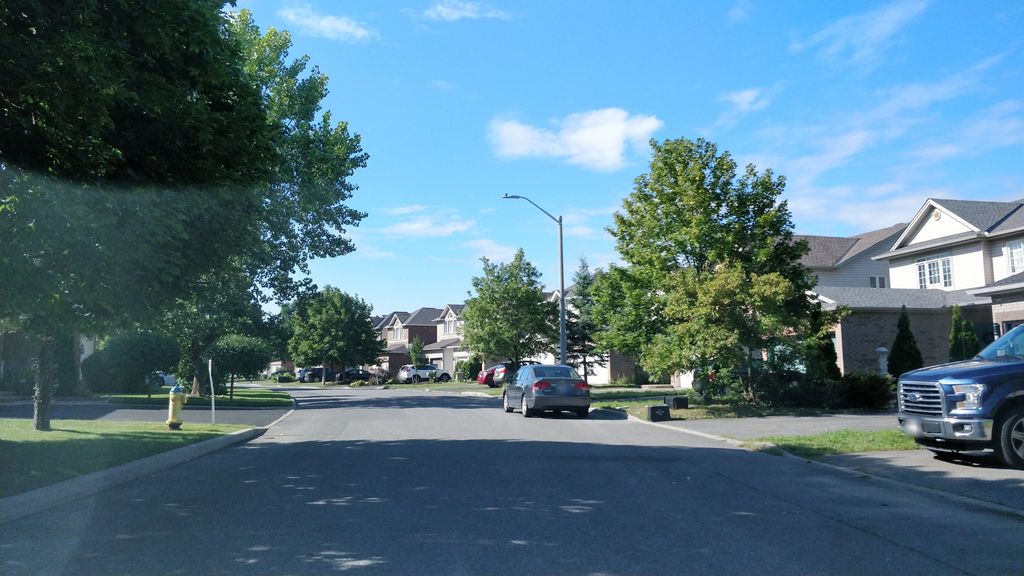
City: ottawa-gatineau